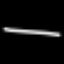
Label: line